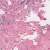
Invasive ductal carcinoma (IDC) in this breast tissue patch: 1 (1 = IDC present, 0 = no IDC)